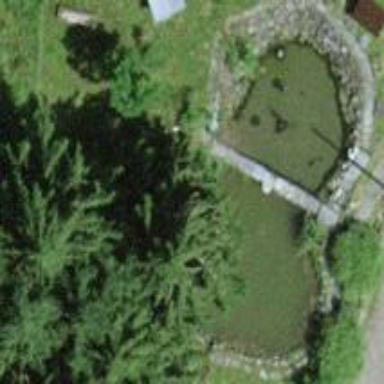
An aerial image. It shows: Serene pond surrounded by nature.